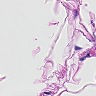
Metastatic tissue present: no